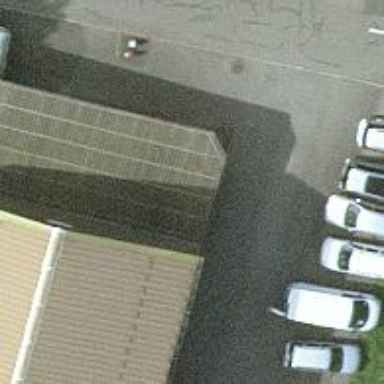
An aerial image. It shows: Shop that offers motorcycle sales and repair services.